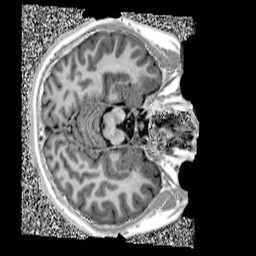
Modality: UNIT1
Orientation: axial
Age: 12
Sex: female
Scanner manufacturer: siemens
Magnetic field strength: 3 T
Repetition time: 4 s
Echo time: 0.00299 s